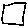
Label: square